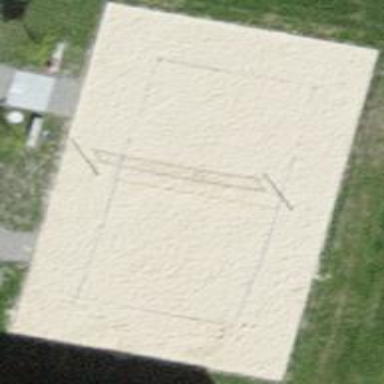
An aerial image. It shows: Volleyball pitch for leisure sports activities.